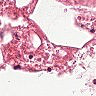
Metastatic tissue present: no